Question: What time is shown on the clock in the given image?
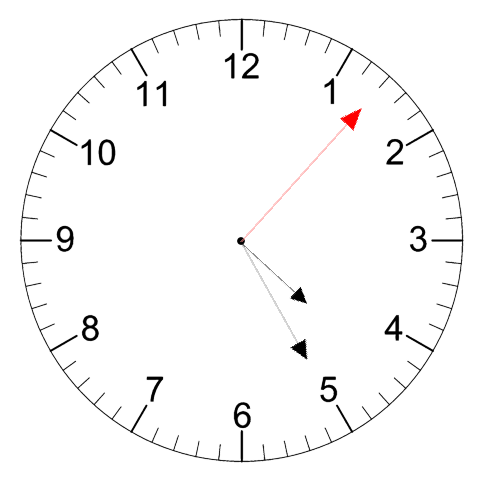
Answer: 04:25:07